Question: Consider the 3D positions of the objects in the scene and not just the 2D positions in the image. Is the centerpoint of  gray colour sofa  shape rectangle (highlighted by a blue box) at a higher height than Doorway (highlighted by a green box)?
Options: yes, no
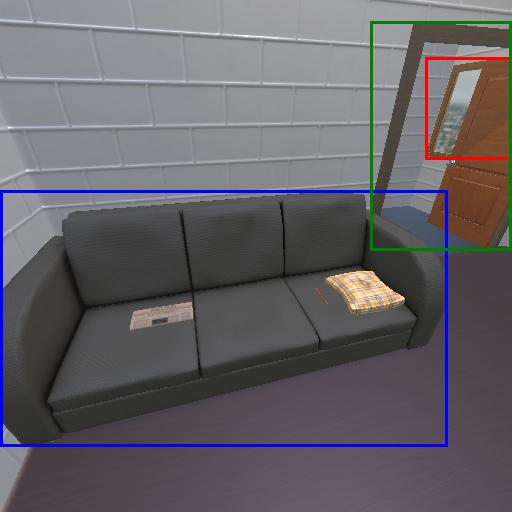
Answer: yes